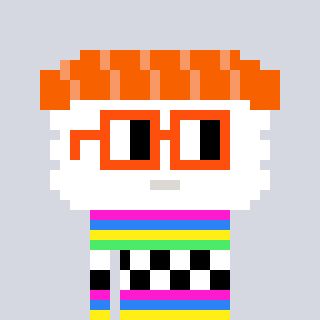
a pixel art character with square orange glasses, a nigiri-shaped head and a teal-colored body on a cool background